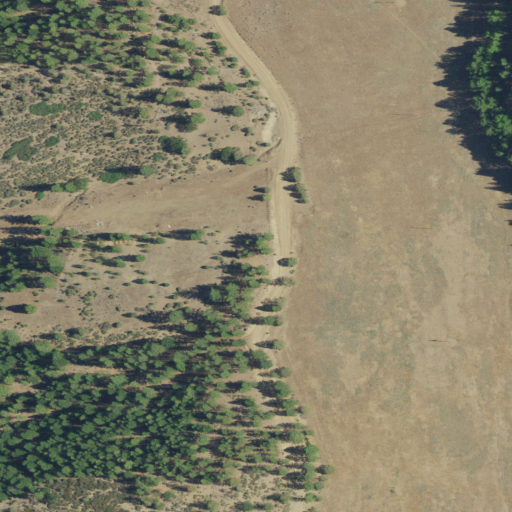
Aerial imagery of valley in California named Barn Gulch containing grassland, evergreen forest, shrub, open development, pasture, and low intensity development